На рисунке показано тонкое кольцо с радиусом $R$, равномерно распределённой массой $m$ и положительным зарядом $Q$. Кольцо помещено на гладкую непроводящую горизонтальную поверхность в область однородного магнитного поля с индукцией $B$, направленного вертикально вниз. Кольцо вращается вокруг оси, проходящей через его центр, со постоянной угловой скоростью $\omega$.
Найдите силу натяжения $T$ в кольца.
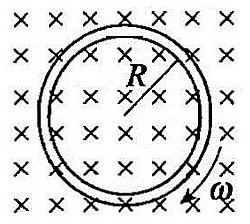
Ответ: \[T=\frac{\left[QB+m\omega\right]R\omega}{2\pi}.\]
Темы:
T, Электромагнетизм, Электромагнитная индукция, Китайские